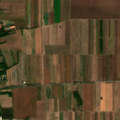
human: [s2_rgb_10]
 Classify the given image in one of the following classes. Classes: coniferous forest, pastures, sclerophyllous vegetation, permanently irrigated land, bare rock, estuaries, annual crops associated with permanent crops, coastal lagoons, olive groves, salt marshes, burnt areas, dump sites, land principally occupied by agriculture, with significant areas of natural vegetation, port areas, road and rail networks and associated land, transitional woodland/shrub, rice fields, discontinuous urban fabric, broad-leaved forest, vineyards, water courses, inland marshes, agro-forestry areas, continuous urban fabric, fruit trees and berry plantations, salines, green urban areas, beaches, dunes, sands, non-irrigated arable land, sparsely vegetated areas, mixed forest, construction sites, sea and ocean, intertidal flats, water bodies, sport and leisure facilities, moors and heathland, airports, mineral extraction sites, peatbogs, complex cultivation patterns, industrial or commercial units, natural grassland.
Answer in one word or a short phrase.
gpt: discontinuous urban fabric, non-irrigated arable land, complex cultivation patterns